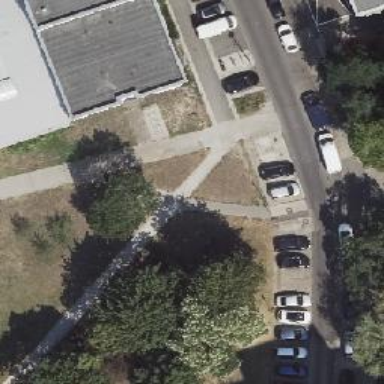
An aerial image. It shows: Footway along the road.